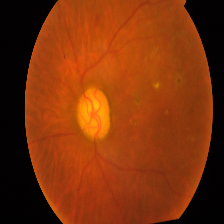
Diabetic retinopathy grade: Proliferative DR